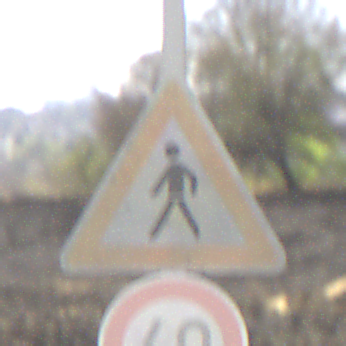
Verkehrszeichen: FussgaengerRechts
Zusatzzeichen unten: Geschwindigkeit40
Umgebung: Outdoor, Nature
Tageszeit: Midday
Wetter: Clear
Licht: Natural
Jahreszeit: NotSpecified
Kontrast: HighContrast